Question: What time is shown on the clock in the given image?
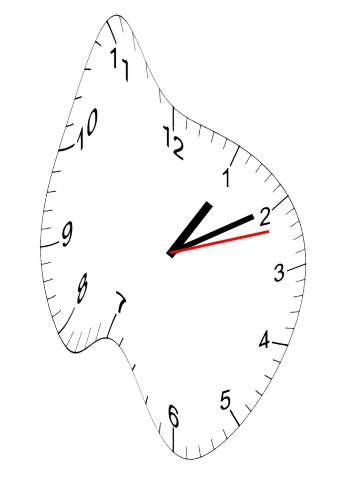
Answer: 01:10:12